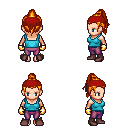
a pixel art fantasy rpg character, female body template, human, light skin, teal pirate shirt, magenta pants, light blonde long topknot hairstyle, red bandana, gold gloves, maroon shoes, four views (front, back, left, right), 2x2 character sprite sheet, small pixel art, hard edges, no anti-aliasing